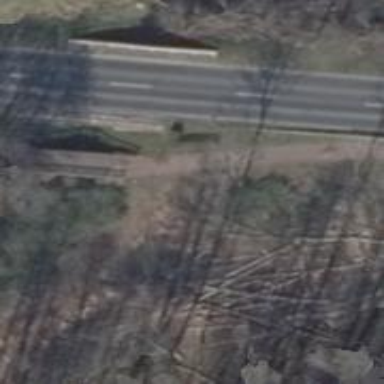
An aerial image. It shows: Path on bridge.